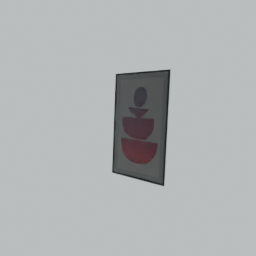
Label: decoration